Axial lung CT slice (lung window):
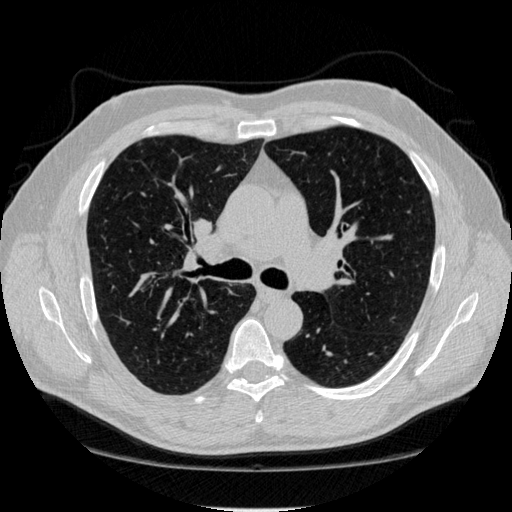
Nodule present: no